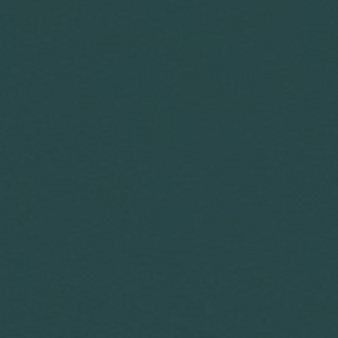
Label: other